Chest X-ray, PA view. Patient: 28 years old, sex M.
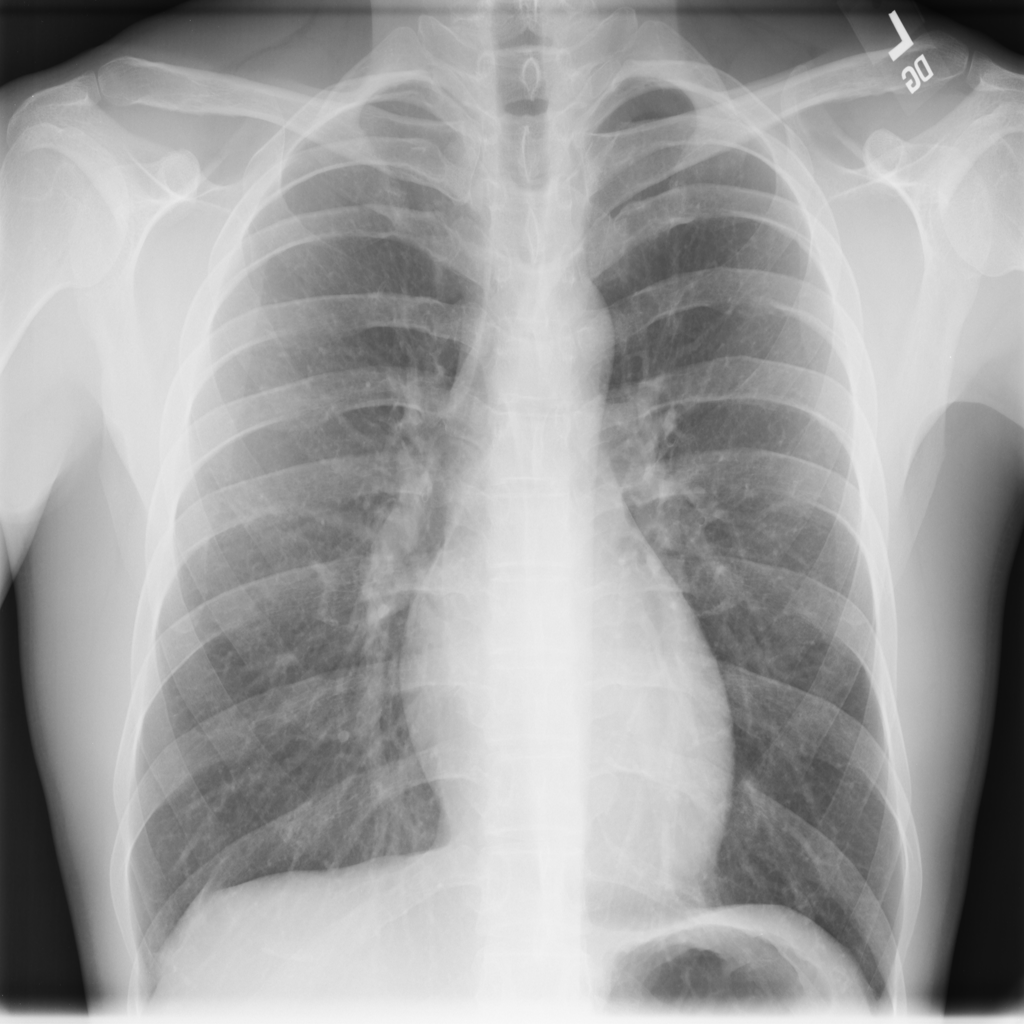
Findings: No Finding